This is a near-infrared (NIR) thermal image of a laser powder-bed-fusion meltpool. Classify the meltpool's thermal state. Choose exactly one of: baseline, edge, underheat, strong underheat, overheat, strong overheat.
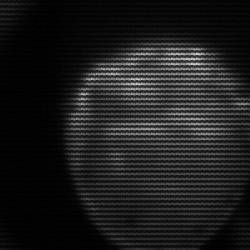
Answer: edge